Question: Considering the following BarChart :
How Could I adjust the Font for the Labeling Function as well as the Chart Labels ?
I tried nesting Style. Unsuccessfull.
'''
BarChart[{1, 2, 3, 4},
ChartStyle -> {Blue, Red, Green, Yellow},
LabelStyle -> Directive[Black, Large],
ChartLabels -> {"COG1", "COG2", "COG3", "COG4"},
ImageSize -> {500, 300},
ChartBaseStyle -> EdgeForm[Thick],
LabelingFunction -> Bottom,
Background -> Black,
LabelStyle -> Directive[Black, Large]]
'''

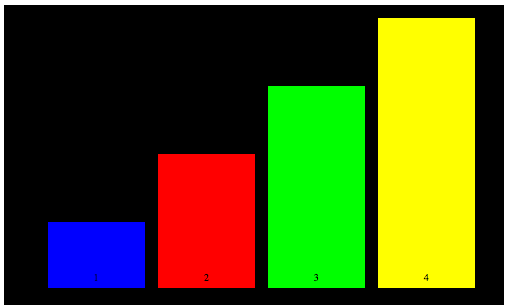
Answer: Do you mean something like this?
'''
BarChart[{1, 2, 3, 4},
ChartStyle -> {Blue, Red, Green, Yellow},
ChartLabels -> (Style[#, Large, White] & /@ {"COG1", "COG2", "COG3", "COG4"}),
LabelingFunction -> (Placed[Style[#, Large], Bottom] &),
ImageSize -> {500, 300},
ChartBaseStyle -> EdgeForm[Thick],
Background -> Black,
AxesStyle -> White, LabelStyle -> {Large}]
'''

Change the style of the axes.